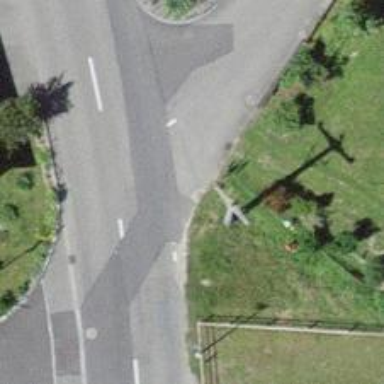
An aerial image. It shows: Bus stop with platform for public transport.